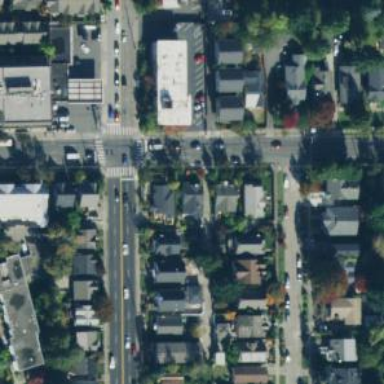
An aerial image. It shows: Secondary road with separate sidewalk.